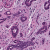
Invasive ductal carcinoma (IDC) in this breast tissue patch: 0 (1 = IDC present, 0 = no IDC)